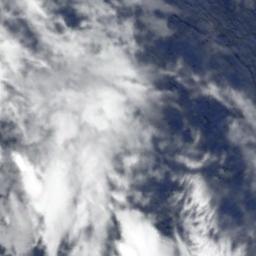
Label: cloud